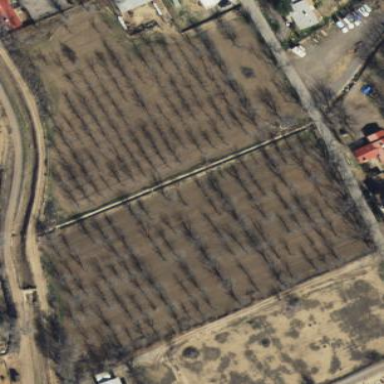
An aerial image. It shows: Orchard.